Field crop: tomato
Growth stage: 1
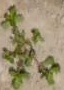
Species: portulaca